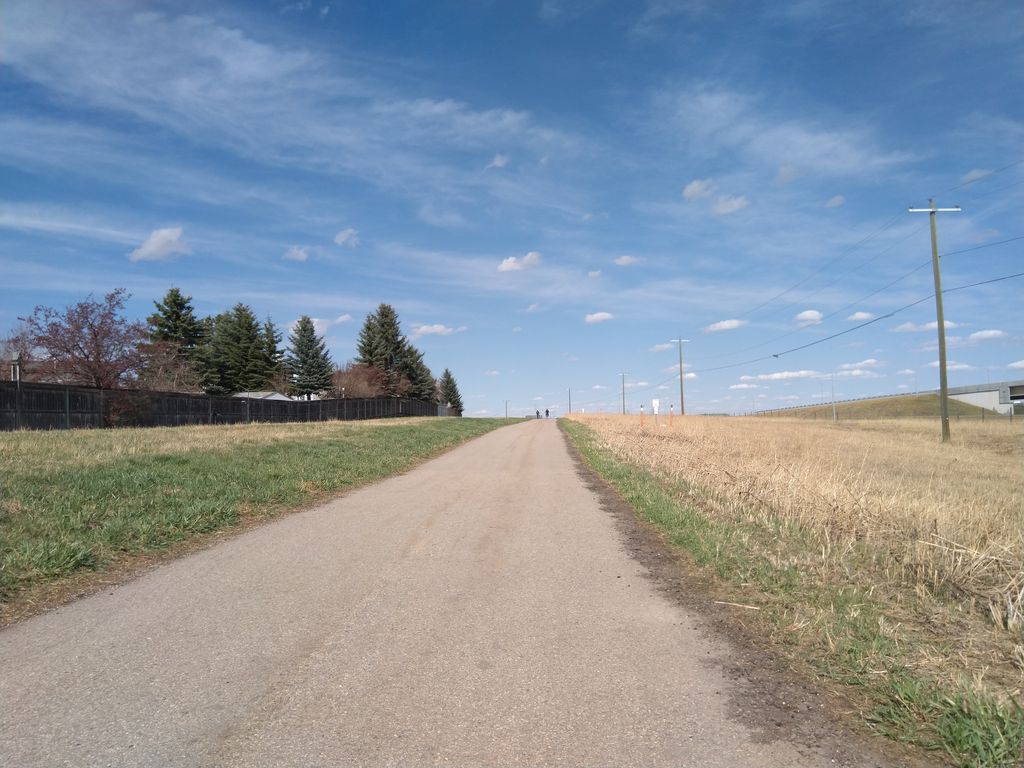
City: calgary